Interaction volume radius: 5 \u00c5
Interaction volume height: 30 \u00c5
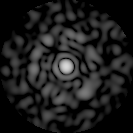
Disorder parameter: 0.8396